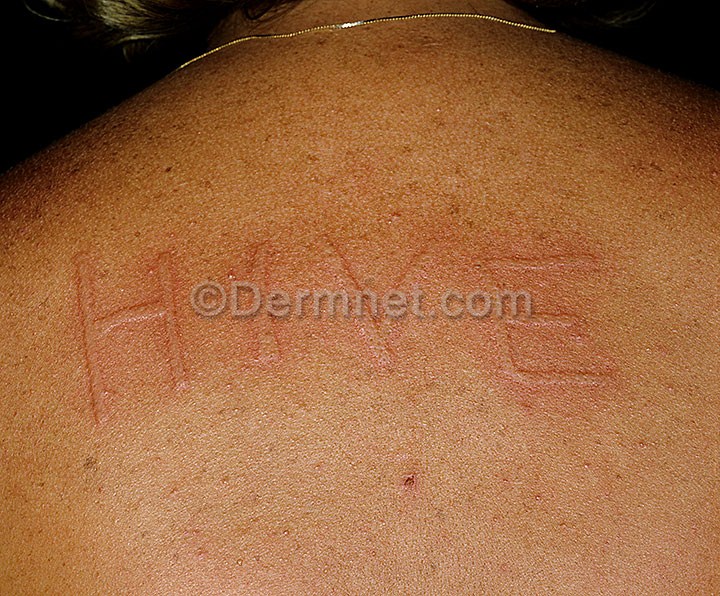
Disease: Urticaria Hives